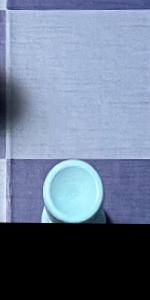
Label: Rook_White